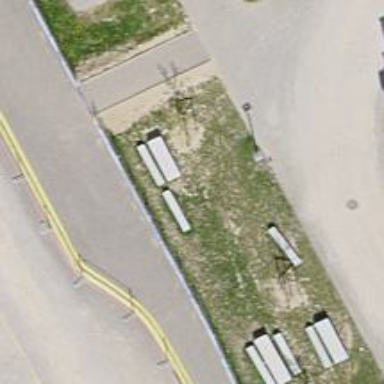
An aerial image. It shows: Picnic table located in leisure land area.